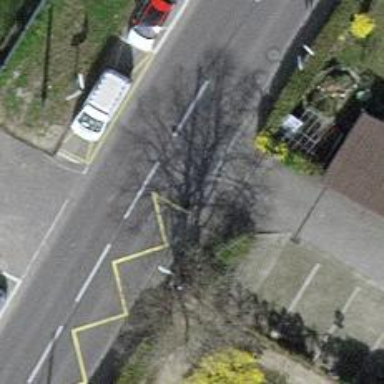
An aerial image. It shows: Sidewalk made of asphalt leading to platform for public transport.